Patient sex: F
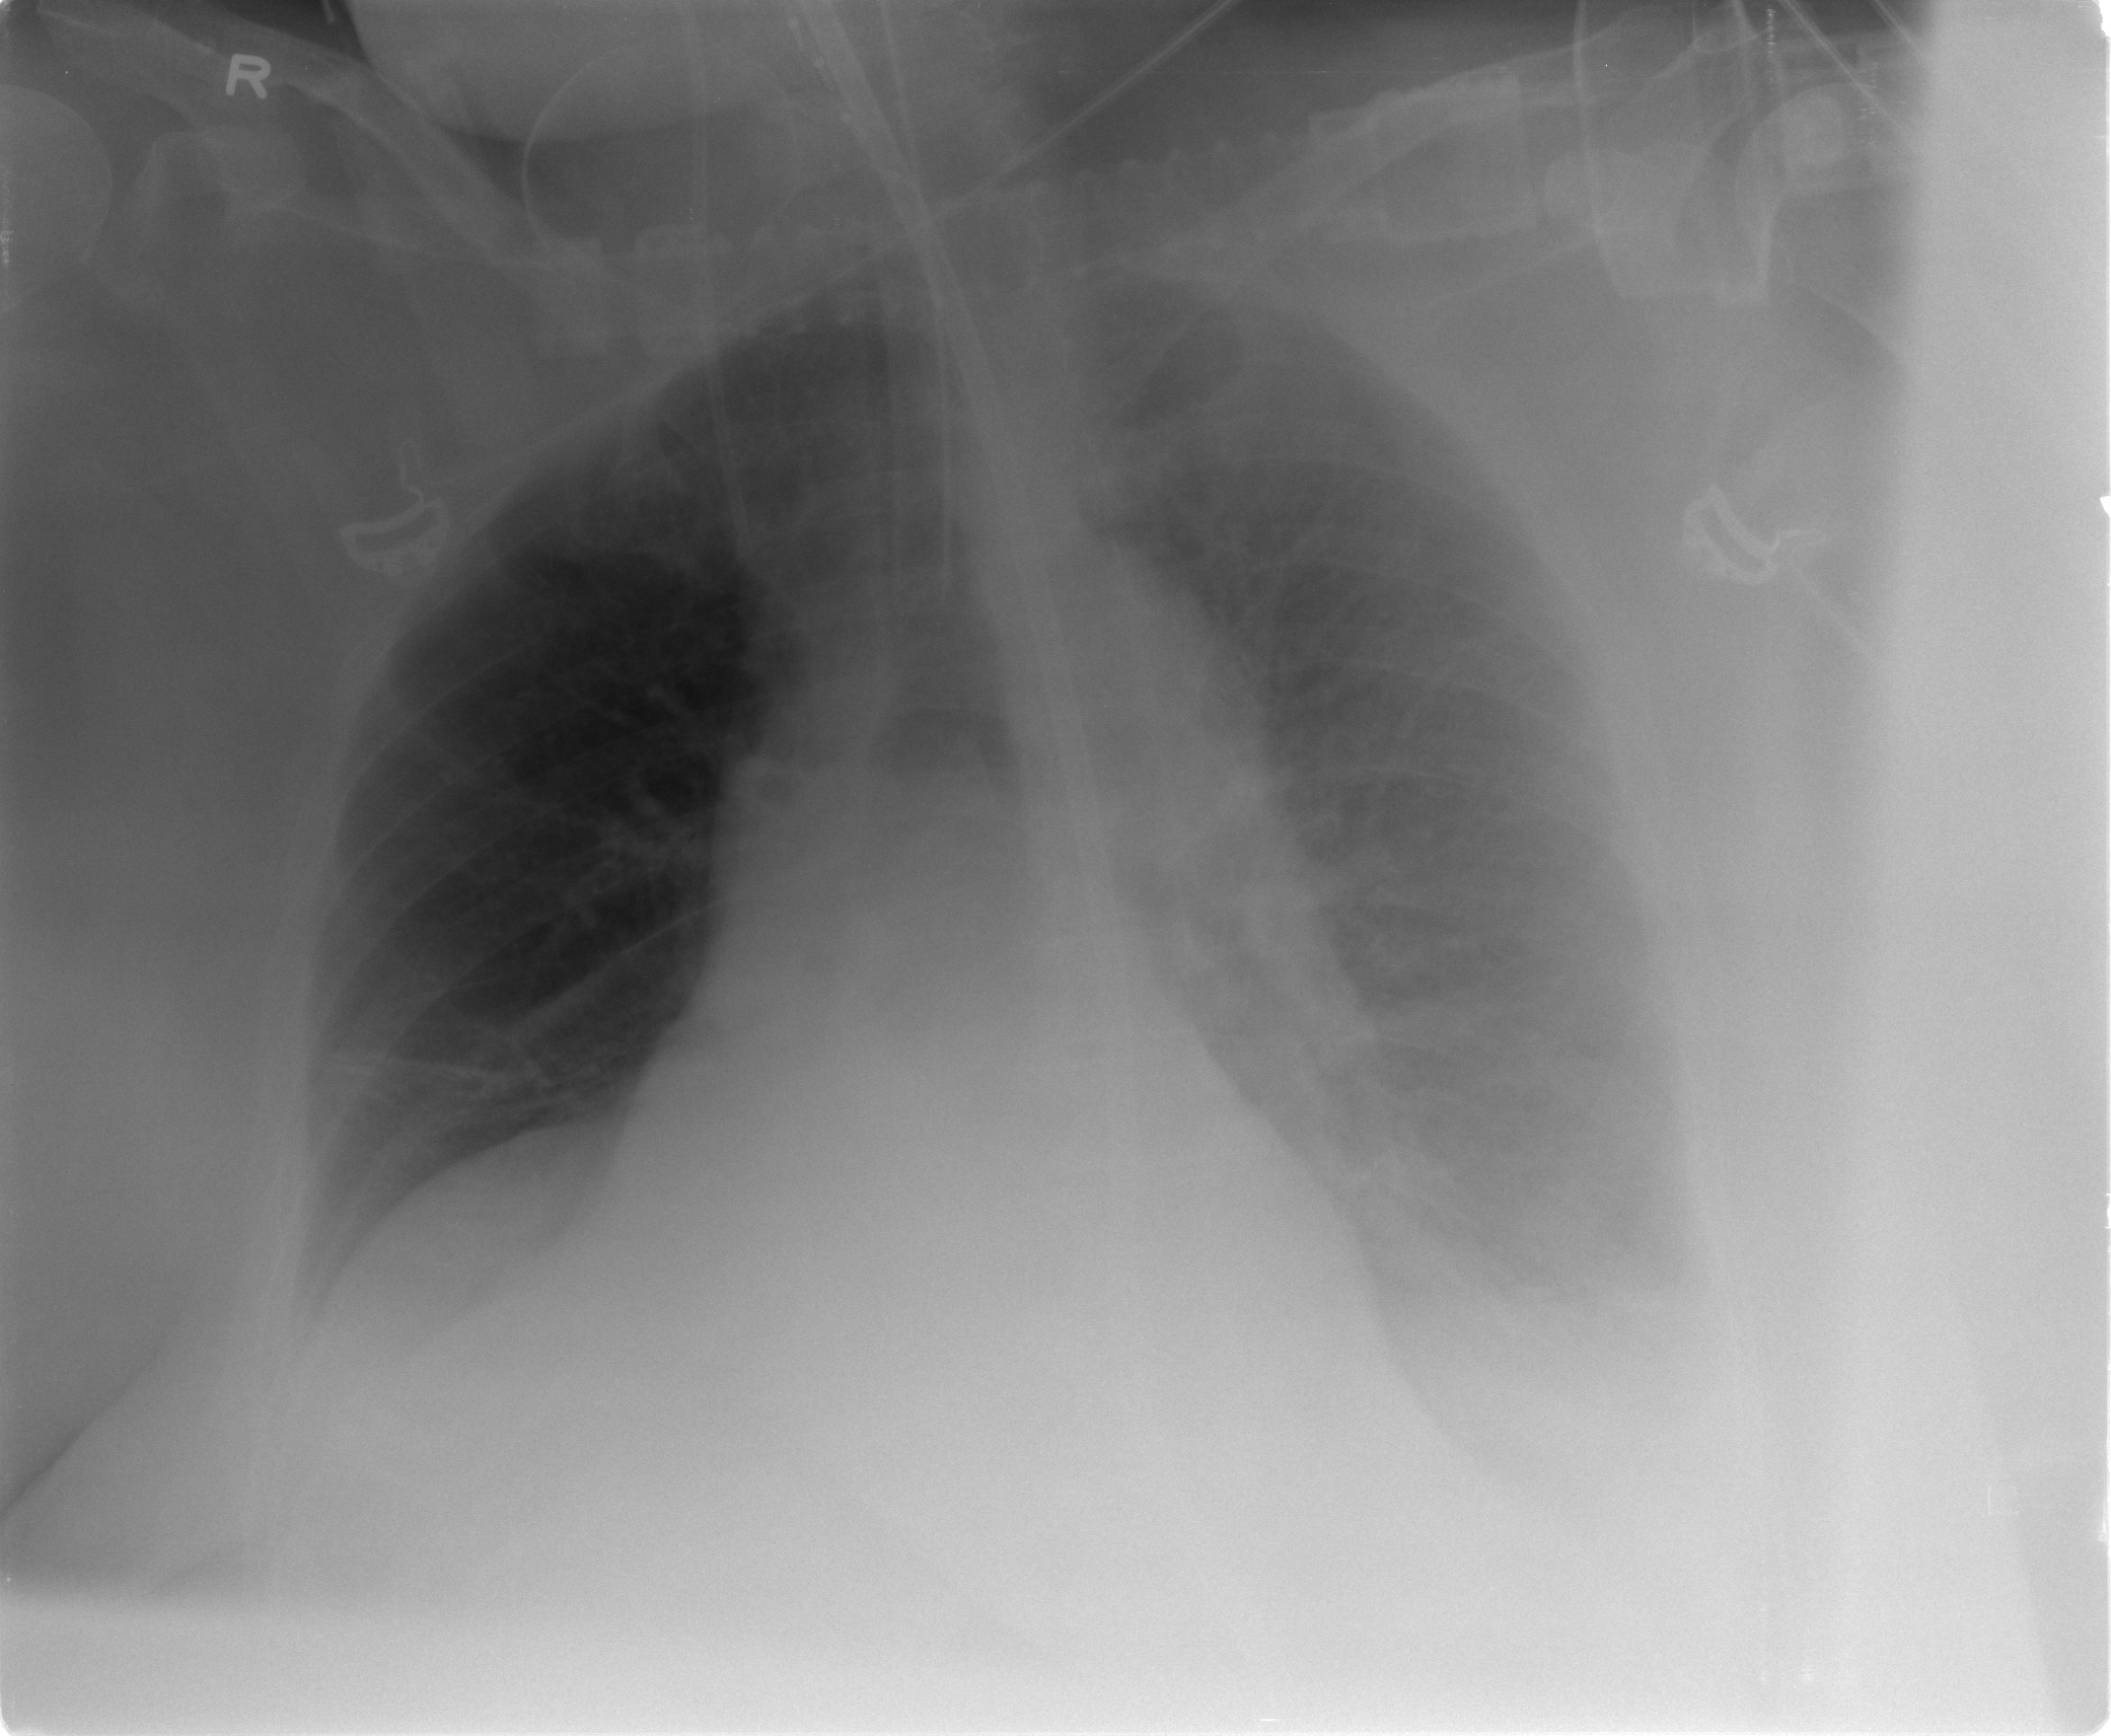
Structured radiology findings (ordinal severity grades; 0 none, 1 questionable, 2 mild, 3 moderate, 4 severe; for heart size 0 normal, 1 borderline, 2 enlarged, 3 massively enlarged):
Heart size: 0
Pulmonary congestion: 2
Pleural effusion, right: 1
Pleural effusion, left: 2
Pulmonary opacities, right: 0
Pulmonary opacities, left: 1
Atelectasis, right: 2
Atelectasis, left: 2